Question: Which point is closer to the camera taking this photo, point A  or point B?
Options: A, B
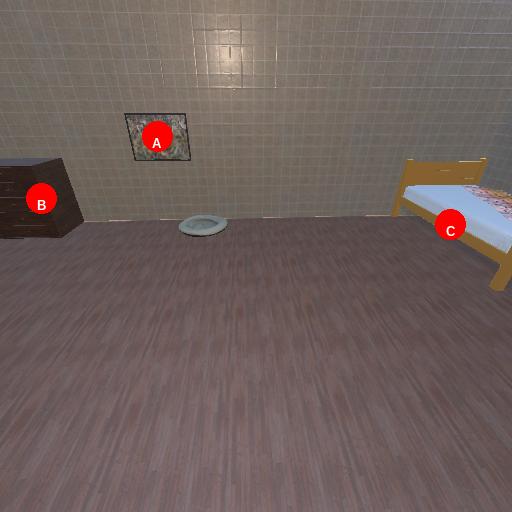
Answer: A